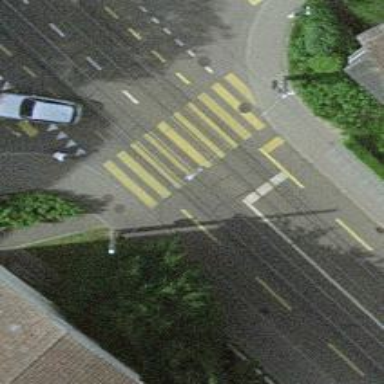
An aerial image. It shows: Road crossing with traffic signals.